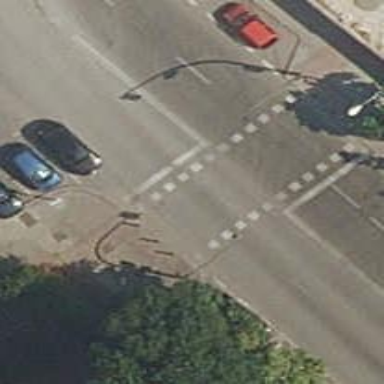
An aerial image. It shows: Traffic signals at road crossing.